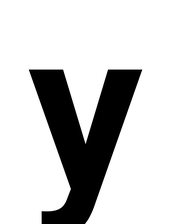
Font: Roboto_Bold